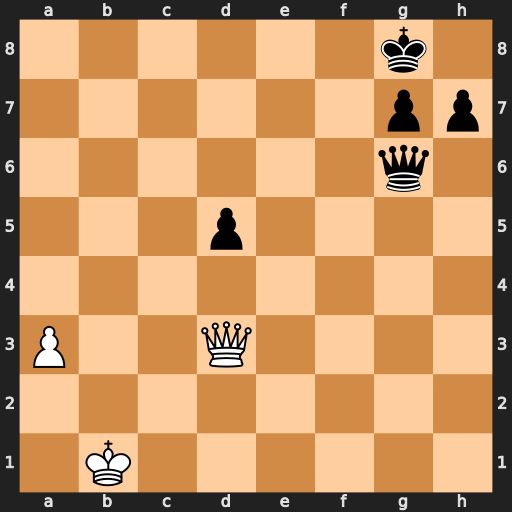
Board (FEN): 6k1/6pp/6q1/3p4/8/P2Q4/8/1K6
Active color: w
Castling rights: -
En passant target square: -
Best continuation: Qxg6 hxg6 a4